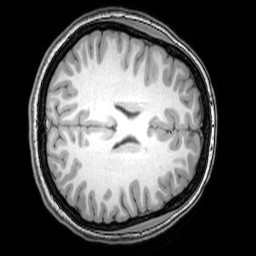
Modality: T1w
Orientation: axial
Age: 20
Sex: female
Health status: healthy
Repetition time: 0.081 s
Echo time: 0.037 s